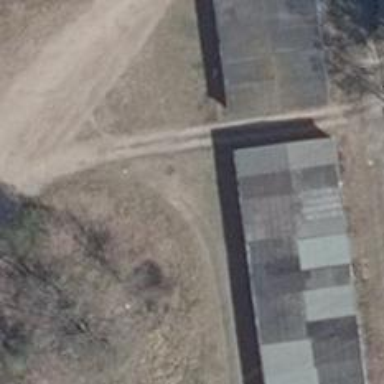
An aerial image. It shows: Driveway with rough surface of grade5 tracktype.